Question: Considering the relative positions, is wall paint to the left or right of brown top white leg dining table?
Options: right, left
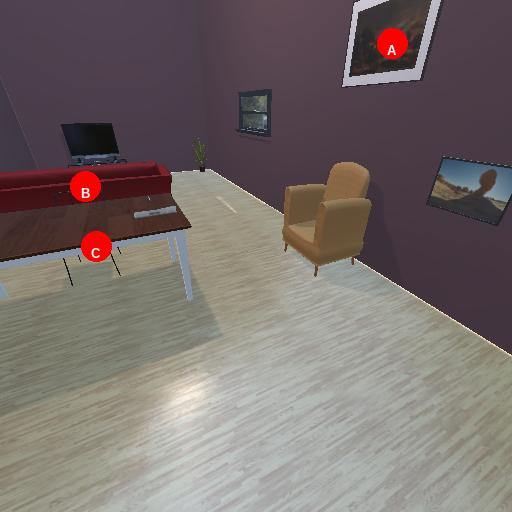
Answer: right